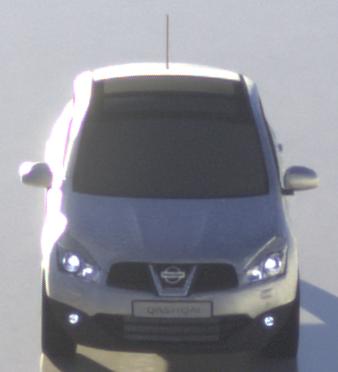
Make: Nissan
Model: Qashqai 1.6
Detailed model: Qashqai (J10)
Model produced from: 2010/03
Model produced until: 2010/08
Doors: 5
Color: white
Road condition: wet road
Daytime: sunrise or sunset
Contrast: high contrast